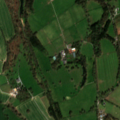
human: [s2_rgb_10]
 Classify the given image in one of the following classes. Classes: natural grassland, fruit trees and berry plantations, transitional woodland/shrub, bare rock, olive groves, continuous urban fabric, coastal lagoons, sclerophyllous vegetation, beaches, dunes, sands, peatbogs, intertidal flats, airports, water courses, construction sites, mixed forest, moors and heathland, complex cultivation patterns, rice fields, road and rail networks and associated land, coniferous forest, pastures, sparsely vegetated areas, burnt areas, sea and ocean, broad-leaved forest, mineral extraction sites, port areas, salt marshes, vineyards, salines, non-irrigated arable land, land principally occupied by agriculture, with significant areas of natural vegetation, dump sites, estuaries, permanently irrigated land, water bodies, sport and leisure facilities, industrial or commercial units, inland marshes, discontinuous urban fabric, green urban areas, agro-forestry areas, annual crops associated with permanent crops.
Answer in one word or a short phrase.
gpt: non-irrigated arable land, pastures, land principally occupied by agriculture, with significant areas of natural vegetation, transitional woodland/shrub